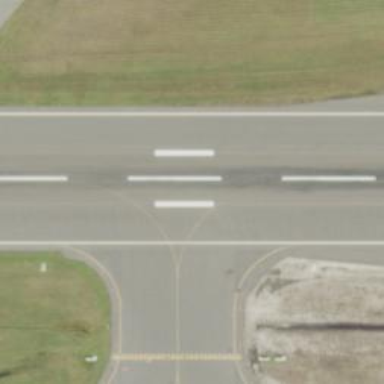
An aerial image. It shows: View of taxiway at the airport.